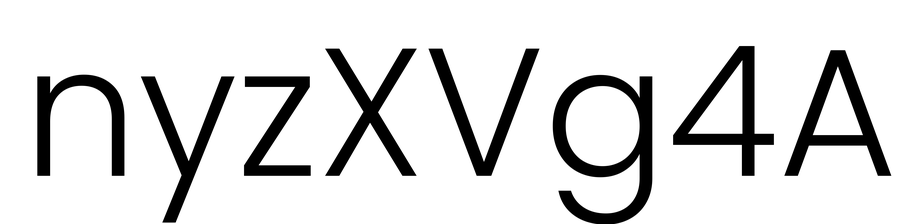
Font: Poppins-Light